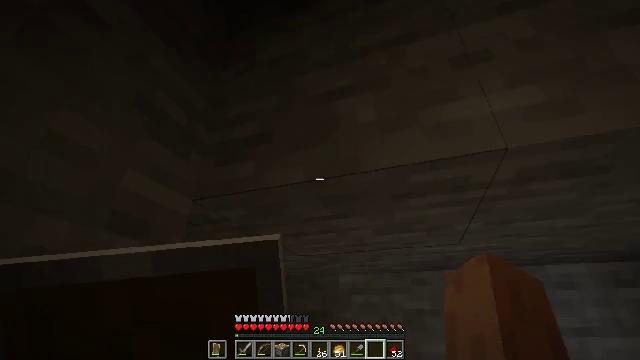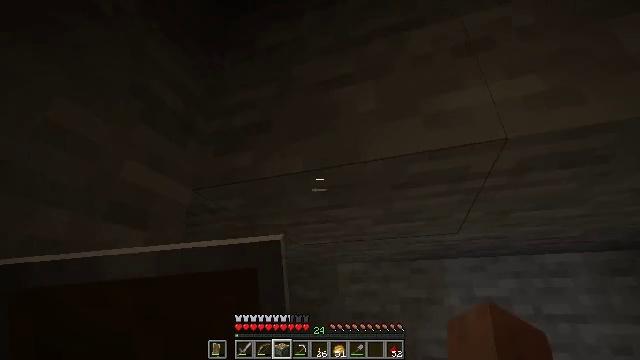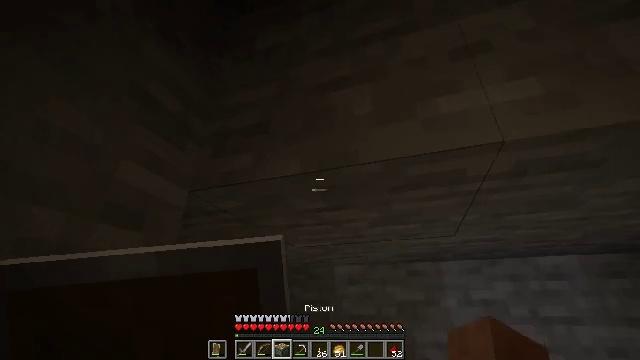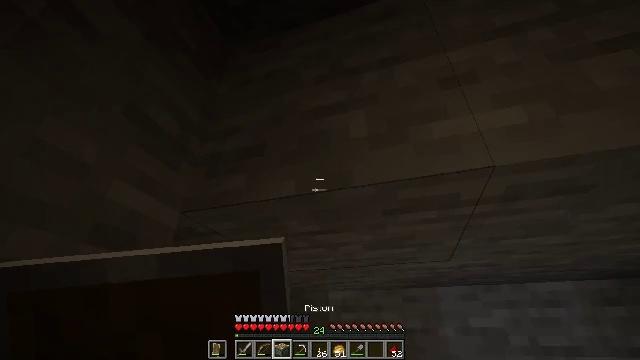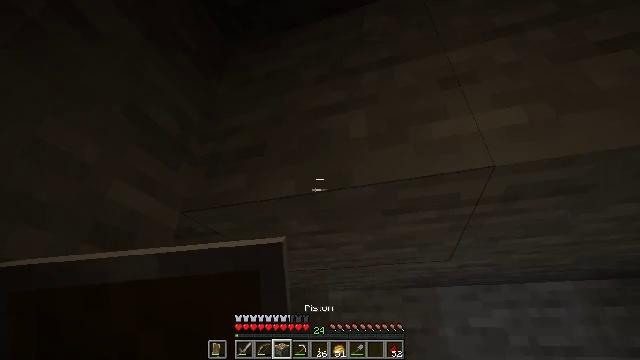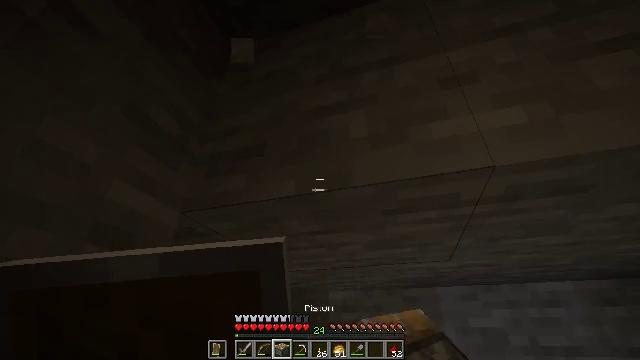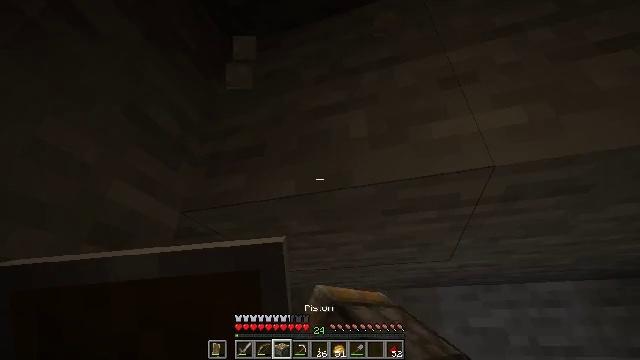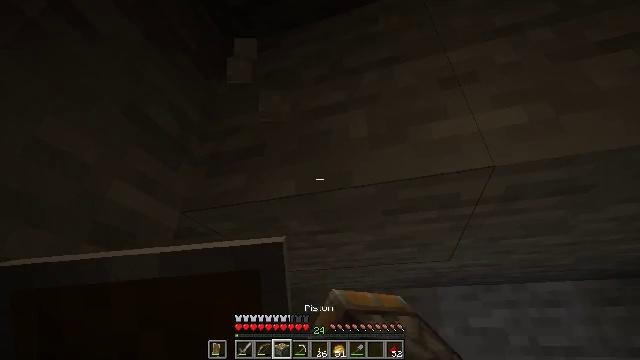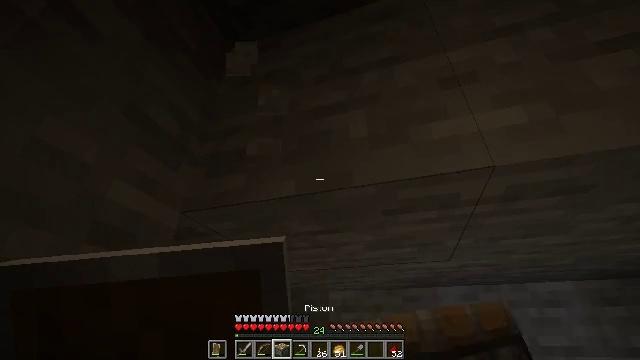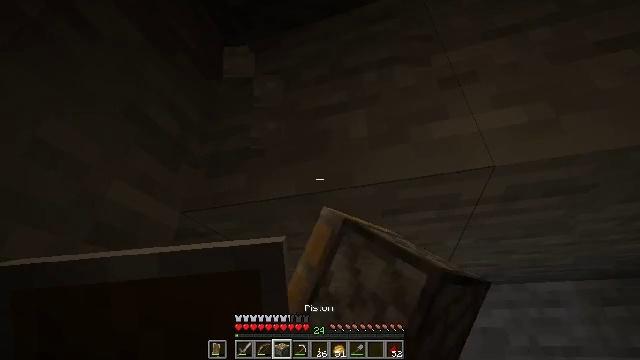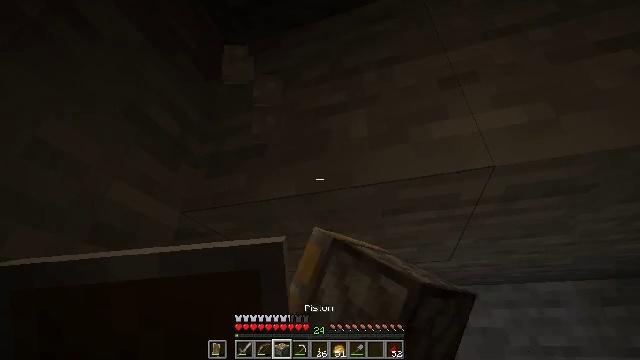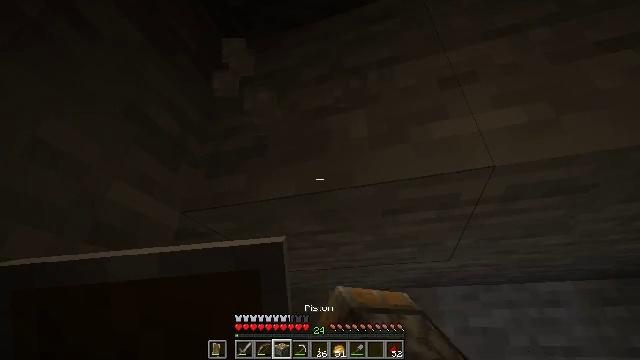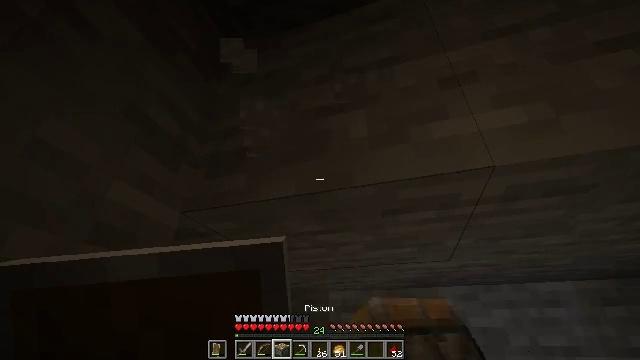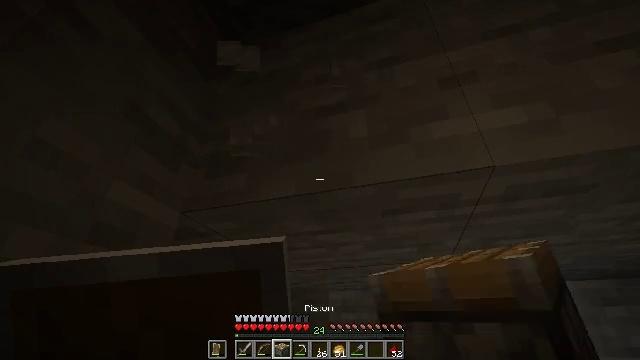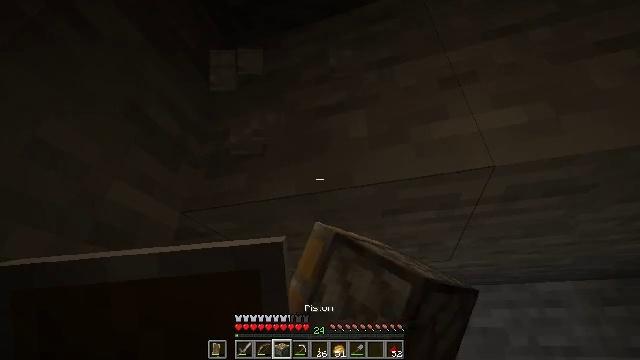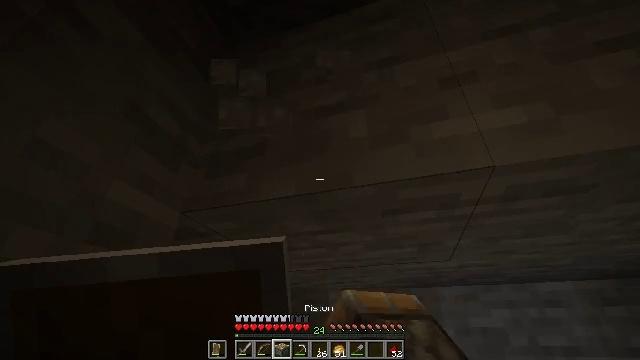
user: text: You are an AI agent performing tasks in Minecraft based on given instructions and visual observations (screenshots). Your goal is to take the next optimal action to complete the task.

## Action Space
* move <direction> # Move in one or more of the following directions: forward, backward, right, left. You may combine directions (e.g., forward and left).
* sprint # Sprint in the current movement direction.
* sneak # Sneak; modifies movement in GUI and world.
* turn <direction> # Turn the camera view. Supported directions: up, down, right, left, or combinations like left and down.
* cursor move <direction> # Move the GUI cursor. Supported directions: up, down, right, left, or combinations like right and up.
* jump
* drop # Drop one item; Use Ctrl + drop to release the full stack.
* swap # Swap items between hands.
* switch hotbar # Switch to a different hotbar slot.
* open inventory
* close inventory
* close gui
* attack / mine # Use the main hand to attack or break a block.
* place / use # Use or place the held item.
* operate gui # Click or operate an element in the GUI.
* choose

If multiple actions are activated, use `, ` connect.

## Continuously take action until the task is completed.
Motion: motion action
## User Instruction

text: Use the crafting table to create an oak button.
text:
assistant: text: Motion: turn down, switch to hotbar 3
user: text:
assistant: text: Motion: switch to hotbar 3
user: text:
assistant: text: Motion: turn right and up
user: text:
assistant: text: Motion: attack / mine
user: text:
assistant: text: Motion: attack / mine
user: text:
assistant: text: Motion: attack / mine
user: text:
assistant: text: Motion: attack / mine
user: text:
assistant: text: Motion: attack / mine
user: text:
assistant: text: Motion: attack / mine
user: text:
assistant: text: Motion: attack / mine
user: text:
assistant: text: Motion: attack / mine
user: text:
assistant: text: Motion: attack / mine
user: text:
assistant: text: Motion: attack / mine
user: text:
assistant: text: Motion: attack / mine
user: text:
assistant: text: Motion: attack / mine
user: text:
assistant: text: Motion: attack / mine
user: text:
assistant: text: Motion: turn left and down
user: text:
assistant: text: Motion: turn left and down
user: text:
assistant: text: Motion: turn left and down
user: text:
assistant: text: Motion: turn left and down
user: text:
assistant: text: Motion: turn left and down
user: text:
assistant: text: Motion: turn left and down
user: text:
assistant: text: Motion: turn left and down
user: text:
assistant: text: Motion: turn left
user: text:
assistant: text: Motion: move forward
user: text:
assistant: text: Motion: move forward
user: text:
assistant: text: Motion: no_op
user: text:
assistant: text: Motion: no_op
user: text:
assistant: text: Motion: turn right
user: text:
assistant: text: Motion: turn right